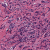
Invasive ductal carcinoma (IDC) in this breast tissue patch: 1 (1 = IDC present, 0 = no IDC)